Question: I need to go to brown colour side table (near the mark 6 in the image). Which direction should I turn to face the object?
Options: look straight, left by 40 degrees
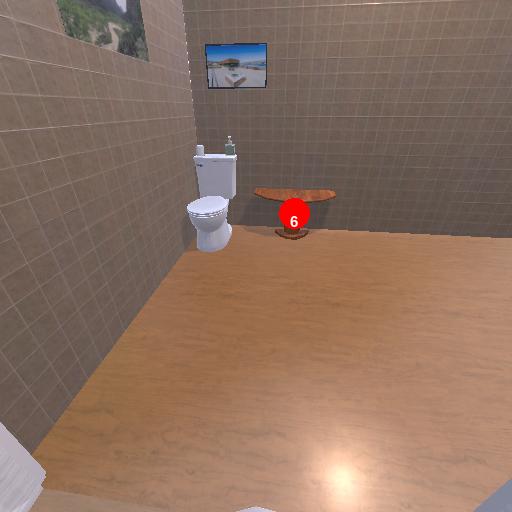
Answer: look straight